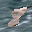
Label: 8